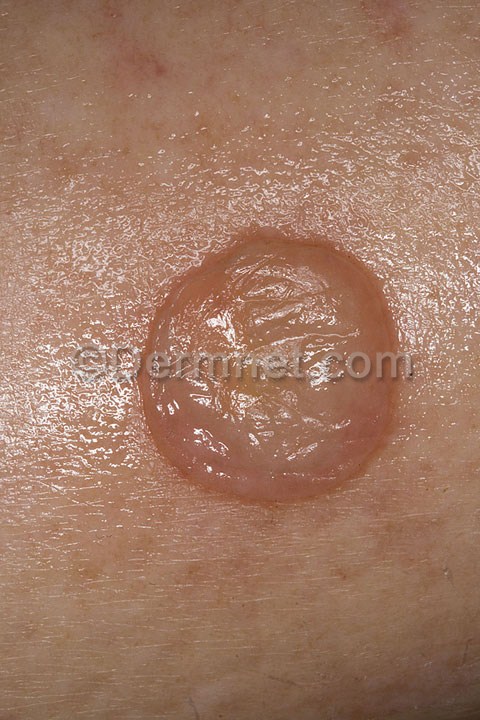
Disease: Scabies Lyme Disease and other Infestations and Bites